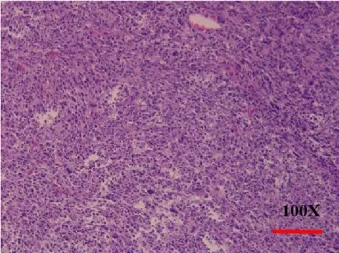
Histopathology and immunohistochemistry (IHC) of PSC. (E), H&E stain. Original magnification x100.
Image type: pathology (h&e)